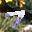
Label: 7